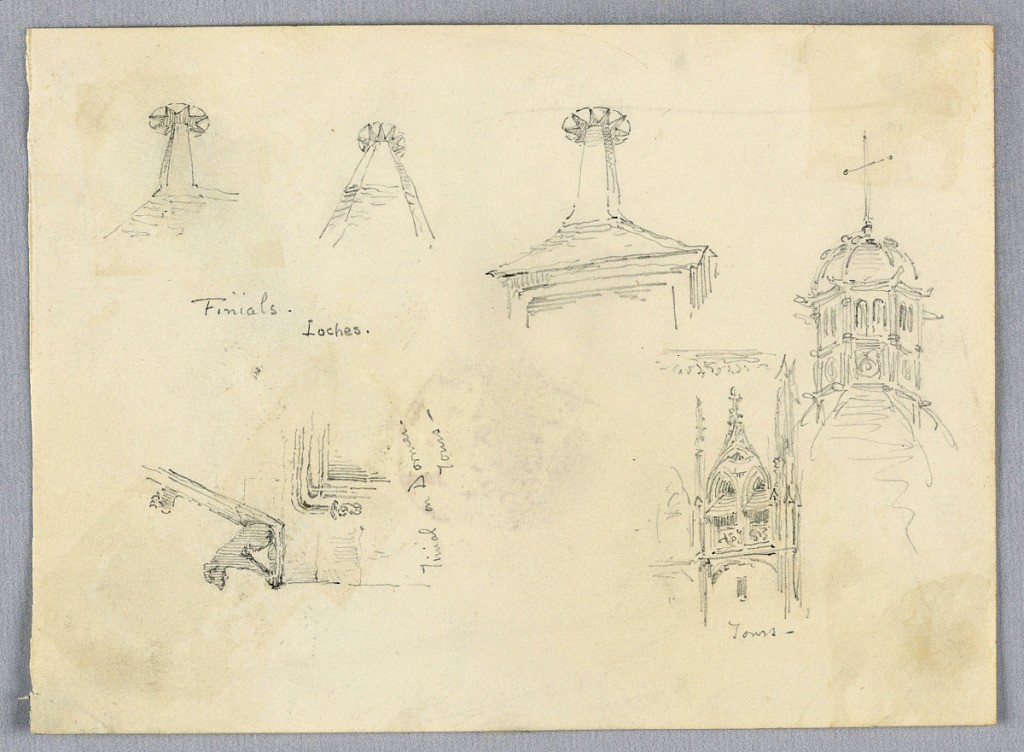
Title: Architectural Sketches, Loches and Tours
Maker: Francis Augustus Lathrop, American, 1849–1909
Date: ca. 1892
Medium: Graphite on paper
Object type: Drawing
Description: Small sketches of finials and other architectural features, labeled.